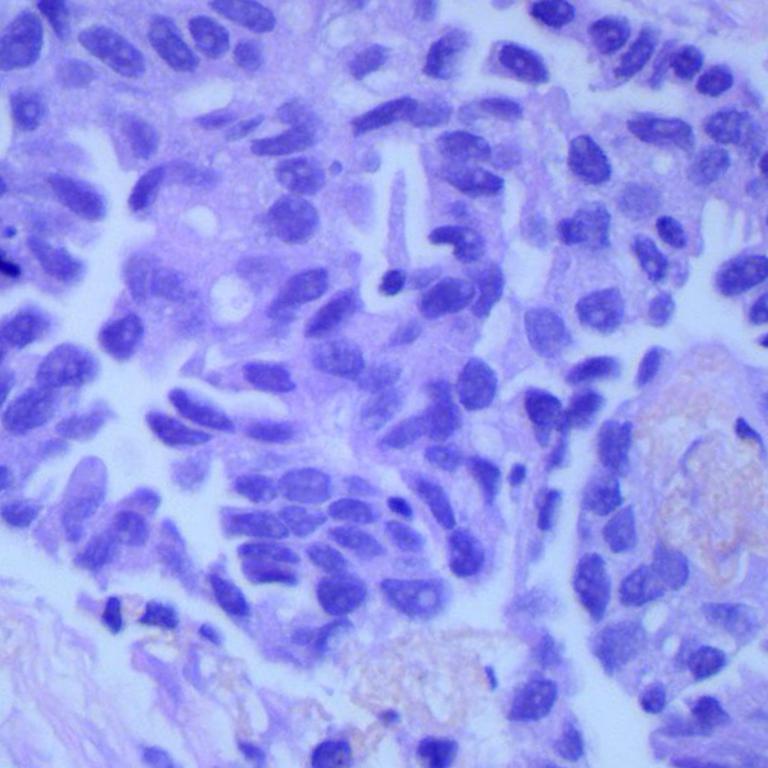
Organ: lung
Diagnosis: adenocarcinomas